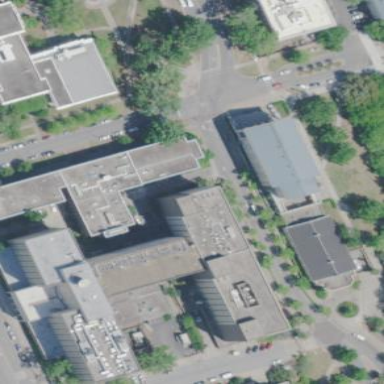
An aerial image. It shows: View of university building.